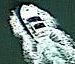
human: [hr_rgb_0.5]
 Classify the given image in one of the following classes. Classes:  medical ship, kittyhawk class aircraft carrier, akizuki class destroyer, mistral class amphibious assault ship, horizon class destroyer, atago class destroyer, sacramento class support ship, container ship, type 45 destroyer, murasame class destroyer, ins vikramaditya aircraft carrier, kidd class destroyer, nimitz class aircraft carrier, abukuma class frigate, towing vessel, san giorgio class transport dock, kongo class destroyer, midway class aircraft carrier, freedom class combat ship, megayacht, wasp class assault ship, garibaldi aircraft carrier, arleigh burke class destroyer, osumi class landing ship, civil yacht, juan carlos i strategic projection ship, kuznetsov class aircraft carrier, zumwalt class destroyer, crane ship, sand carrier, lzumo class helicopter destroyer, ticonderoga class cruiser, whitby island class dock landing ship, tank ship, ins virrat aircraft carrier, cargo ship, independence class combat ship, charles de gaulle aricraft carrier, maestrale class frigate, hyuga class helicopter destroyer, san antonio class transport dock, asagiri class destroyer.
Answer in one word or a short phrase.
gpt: Civil yacht